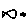
Label: fish